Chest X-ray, AP view. Patient: 36 years old, sex F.
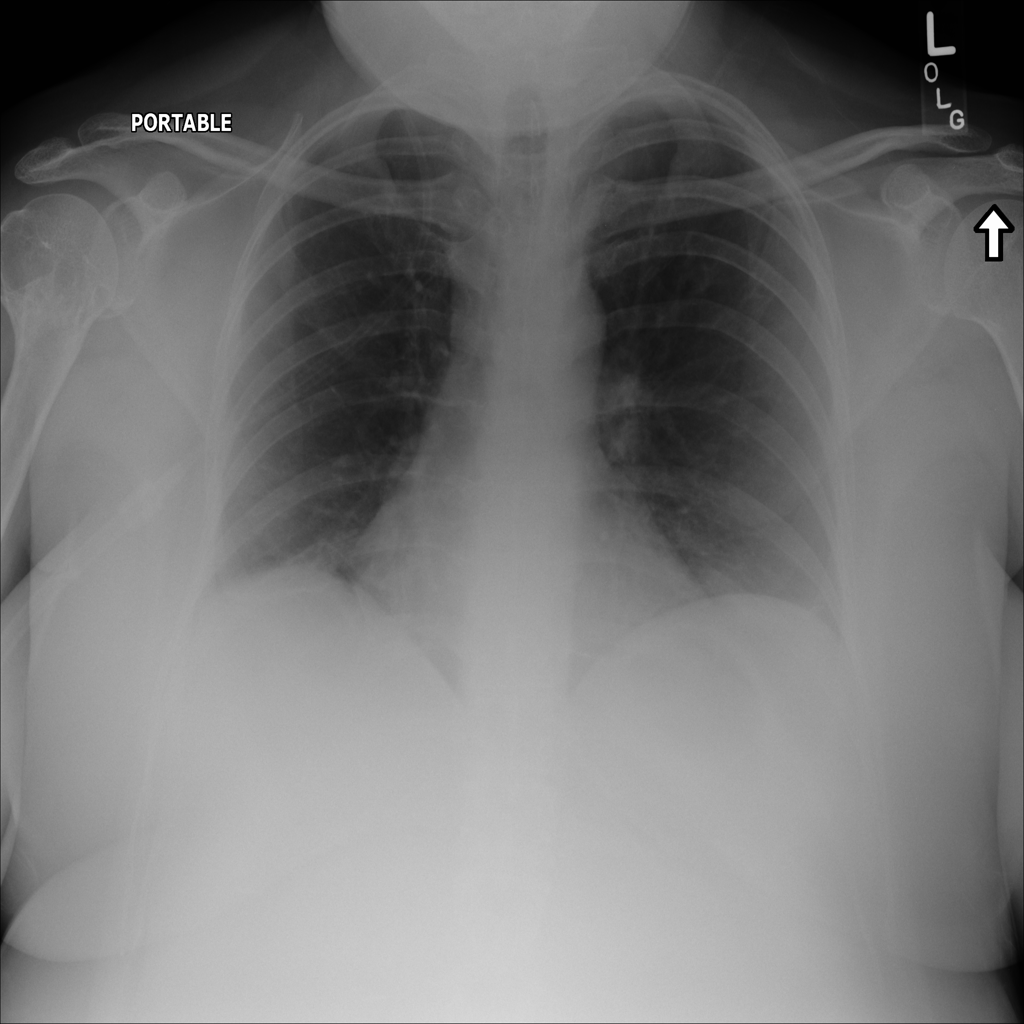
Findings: Atelectasis